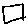
Label: square